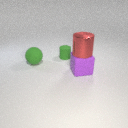
large purple rubber cube in front of large green rubber sphere